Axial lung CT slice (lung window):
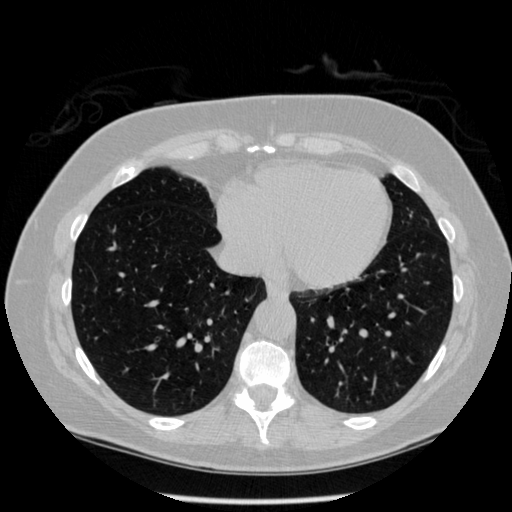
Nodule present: no